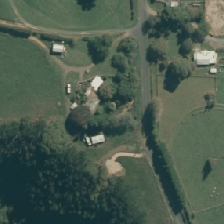
Land cover: urban_build_up